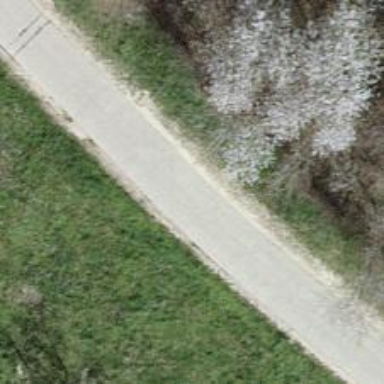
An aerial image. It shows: Unclassified road.